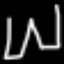
Label: pants